Field crop: maize
Growth stage: 2
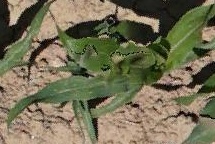
Species: maize